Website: crate-barrel
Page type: review-order
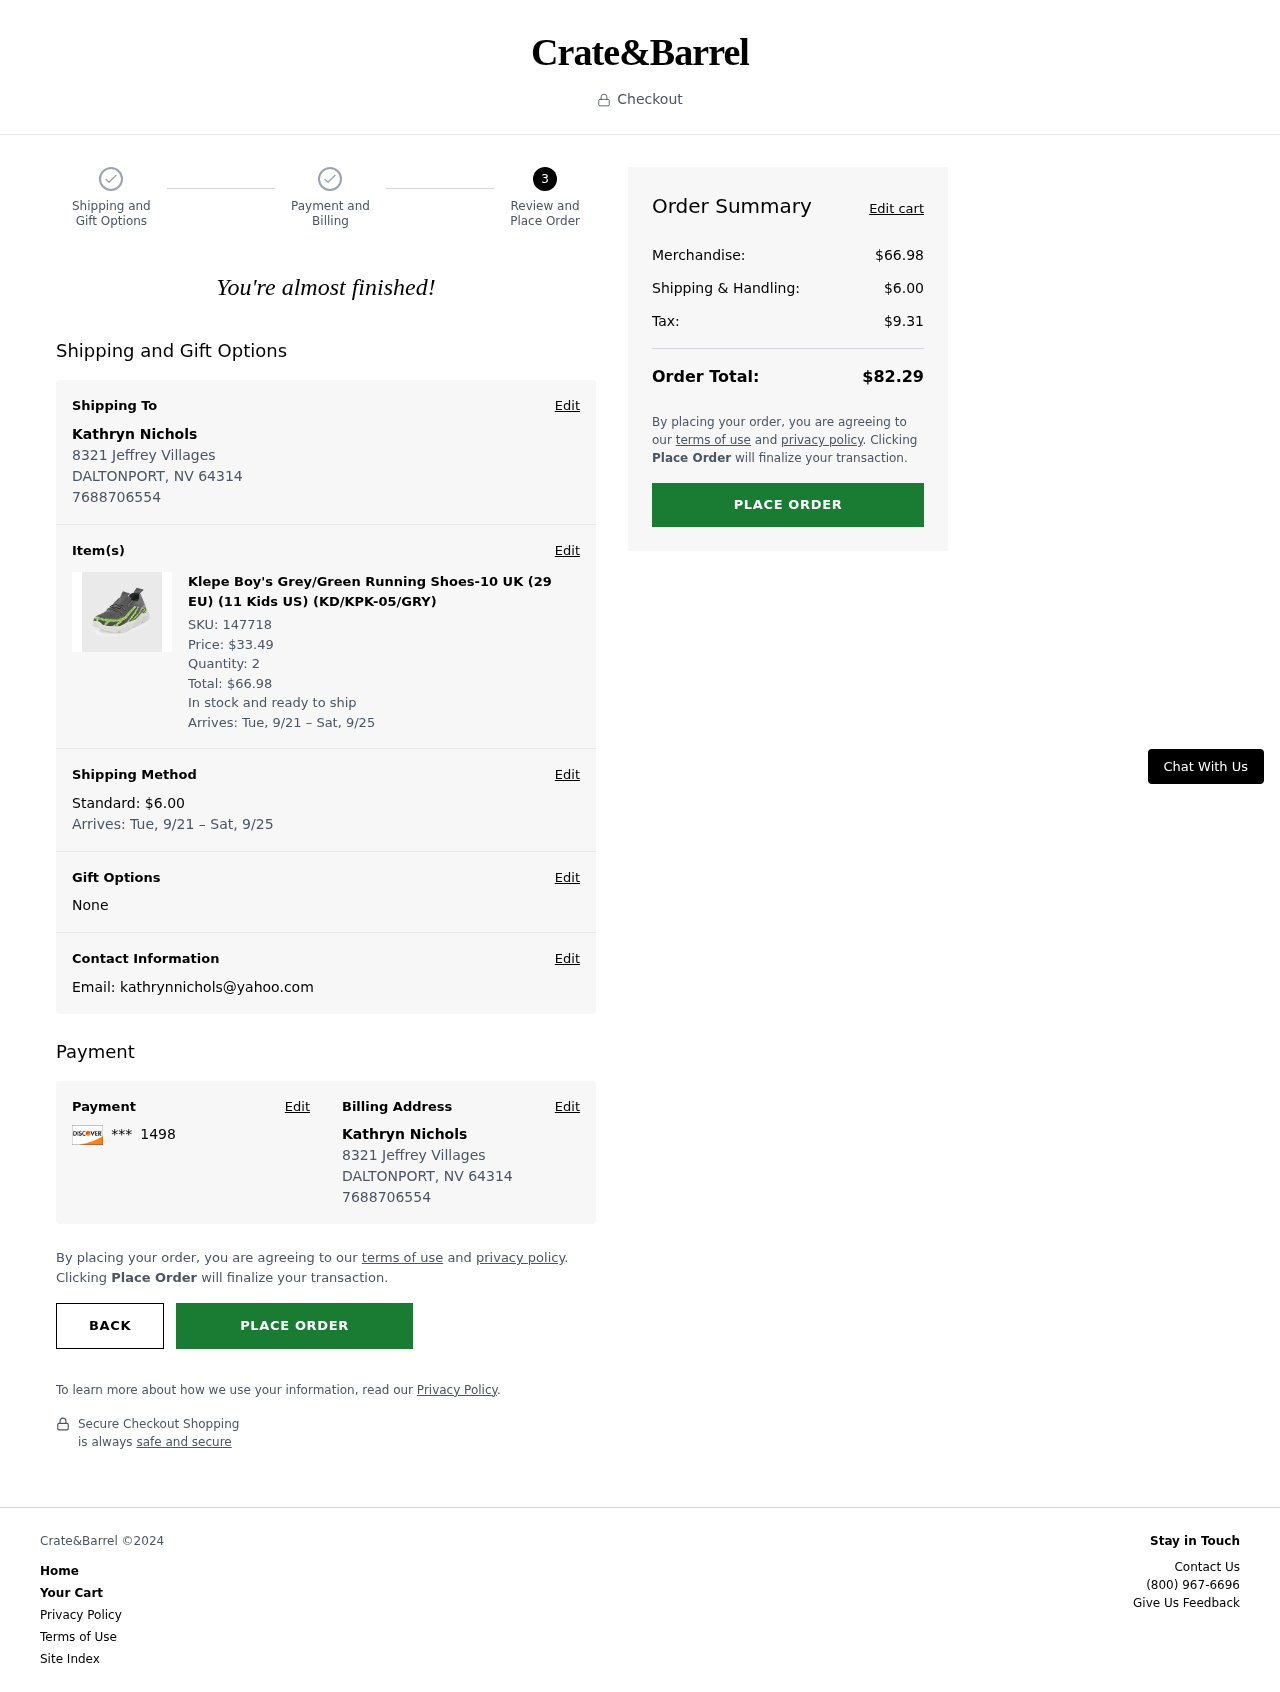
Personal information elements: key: PII_CARD_LAST4
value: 1498
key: PII_CITY
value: DALTONPORT
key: PII_EMAIL
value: kathrynnichols@yahoo.com
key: PII_FULLNAME
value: Kathryn Nichols
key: PII_PHONE
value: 7688706554
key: PII_POSTCODE
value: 64314
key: PII_STATE_ABBR
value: NV
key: PII_STREET
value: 8321 Jeffrey Villages
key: PII_FIRSTNAME
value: Kathryn
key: PII_LASTNAME
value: Nichols
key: PII_FULLNAME2
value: Kathryn Nichols
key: PII_FULLNAME3
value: Kathryn Nichols
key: PII_FIRSTNAME2
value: Kathryn
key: PII_FIRSTNAME3
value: Kathryn
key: PII_LASTNAME2
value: Nichols
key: PII_LASTNAME3
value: Nichols
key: PII_FIRSTNAME_DERIVED
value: Kathryn
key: PII_LASTNAME_DERIVED
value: Nichols
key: PII_FULLNAME_DERIVED
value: Kathryn Nichols
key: PII_NAME_FULL_DERIVED
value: Kathryn Nichols
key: PII_CITY2
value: DALTONPORT
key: PII_POSTCODE_FULL
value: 64314
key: PII_POSTCODE_NUMERIC
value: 64314
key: PII_PHONE_LINE
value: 6554
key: PII_PHONE_SUFFIX
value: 6554
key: PII_PHONE2
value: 7688706554
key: PII_PHONE3
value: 7688706554
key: PII_PHONE_NUMERIC
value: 7688706554
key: PII_PHONE_LINE_NUMERIC
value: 6554
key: PII_PHONE_SUFFIX_NUMERIC
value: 6554
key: PII_PHONE2_NUMERIC
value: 7688706554
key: PII_PHONE3_NUMERIC
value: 7688706554
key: PII_PHONE_DIGITS
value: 7688706554
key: PII_PHONE_LAST4
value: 6554
Product elements: key: PRODUCT1_NAME
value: Klepe Boy's Grey/Green Running Shoes-10 UK (29 EU) (11 Kids US) (KD/KPK-05/GRY)
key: PRODUCT1_PRICE
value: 33.49
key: PRODUCT1_QUANTITY
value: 2
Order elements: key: ORDER_SKU
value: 147718
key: ORDER_ITEM_TOTAL
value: $66.98
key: ORDER_DELIVERY_DATE_ITEM
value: Tue, 9/21 – Sat, 9/25
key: ORDER_SHIPPING_COST
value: $6.00
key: ORDER_DELIVERY_DATE
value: Tue, 9/21 – Sat, 9/25
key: ORDER_SUBTOTAL
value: $66.98
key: ORDER_SHIPPING_COST_SUMMARY
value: $6.00
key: ORDER_TAX
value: $9.31
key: ORDER_TOTAL
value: $82.29